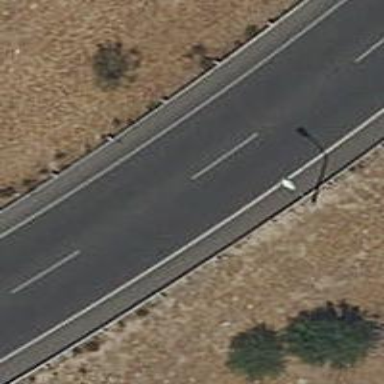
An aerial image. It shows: Motorway link.